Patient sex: F
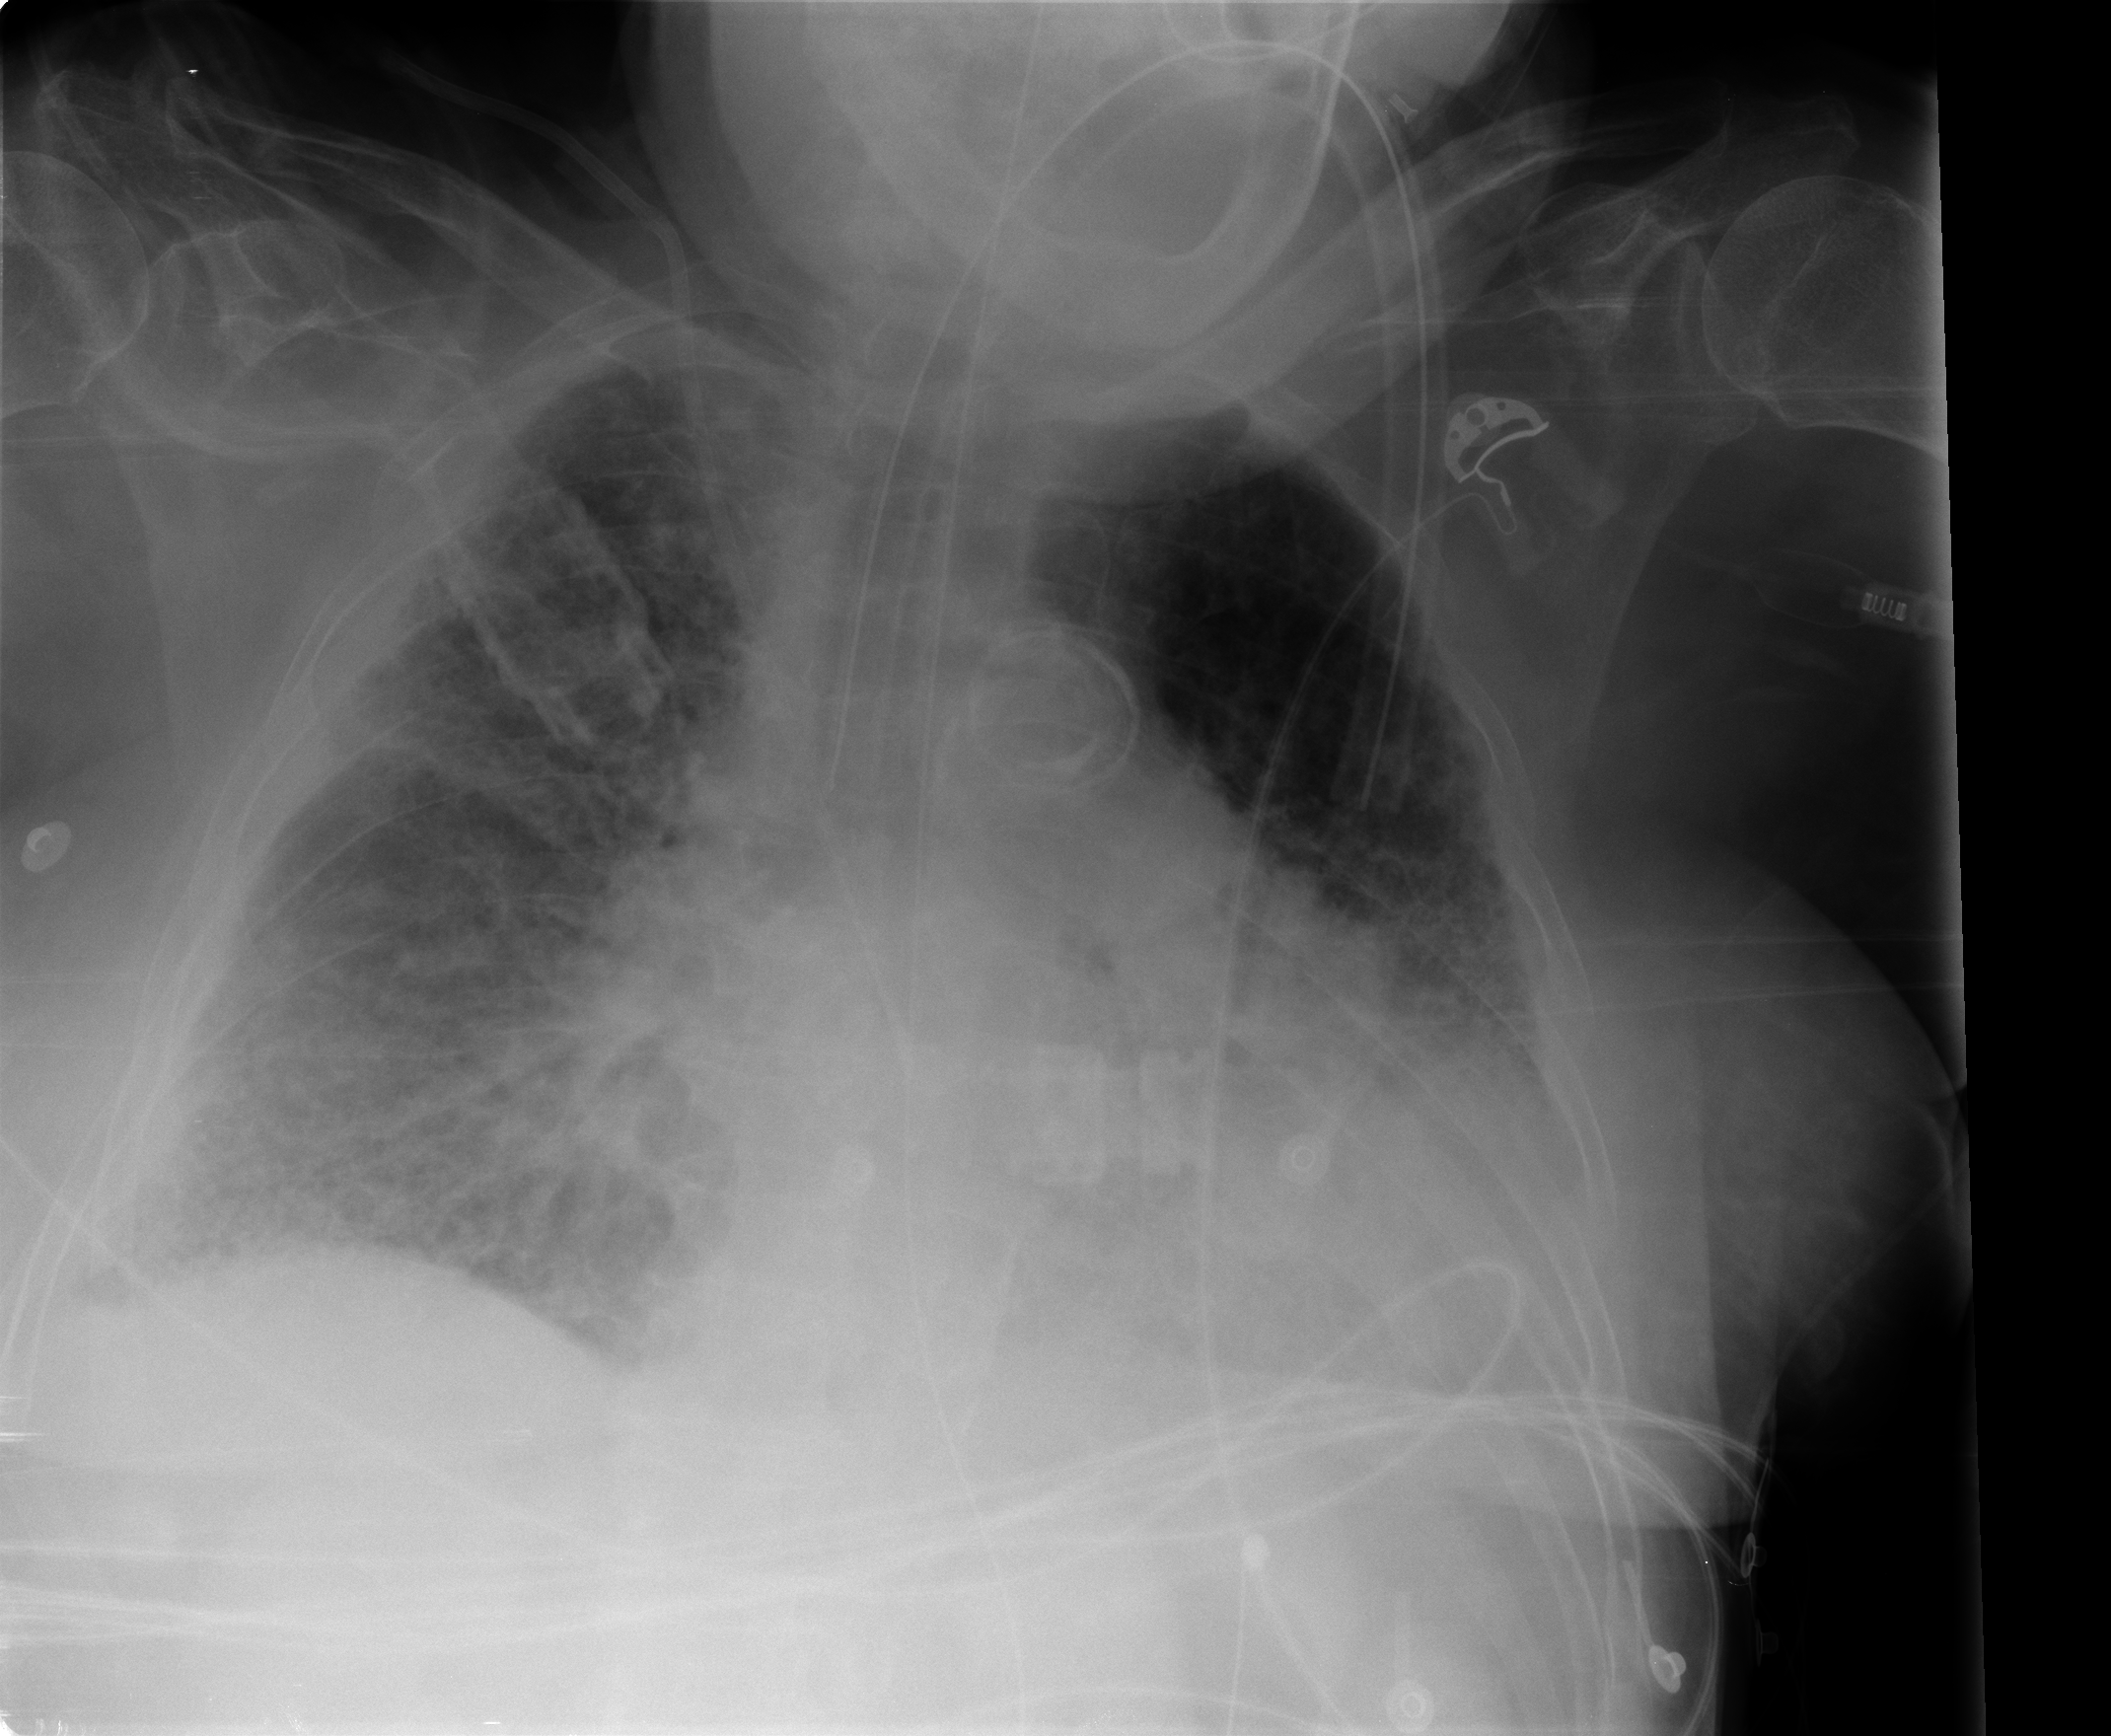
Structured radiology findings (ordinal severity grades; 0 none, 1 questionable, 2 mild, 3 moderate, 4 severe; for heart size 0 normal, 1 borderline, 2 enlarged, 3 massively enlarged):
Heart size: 1
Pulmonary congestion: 2
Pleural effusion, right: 0
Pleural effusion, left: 0
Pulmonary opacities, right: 0
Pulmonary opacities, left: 0
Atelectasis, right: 2
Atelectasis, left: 2